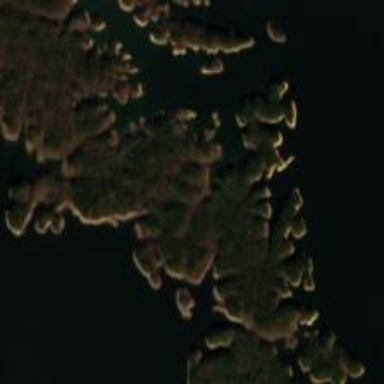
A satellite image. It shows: Island covered with forest.